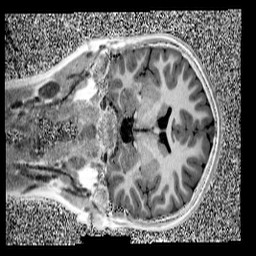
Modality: UNIT1
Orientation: coronal
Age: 10
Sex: female
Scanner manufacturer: siemens
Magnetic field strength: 3 T
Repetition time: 4 s
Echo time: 0.00299 s